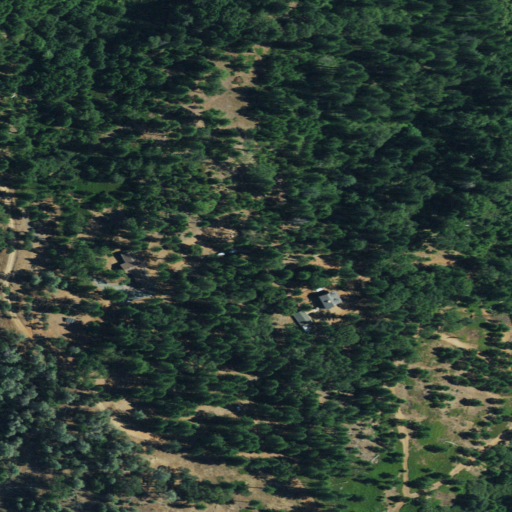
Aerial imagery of ridge(s) in California named Gillis Hill containing evergreen forest, shrub, mixed forest, and open development